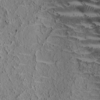
Label: not_dusty